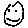
Label: smiley face